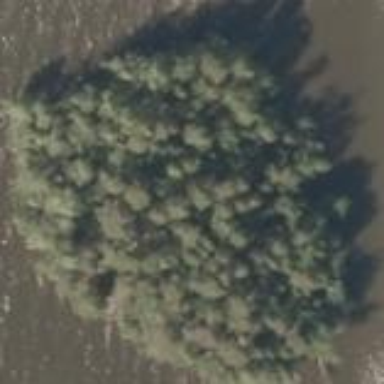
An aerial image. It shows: Island.